Field crop: tomato
Growth stage: 2
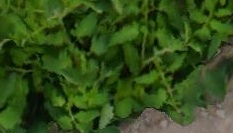
Species: tomato